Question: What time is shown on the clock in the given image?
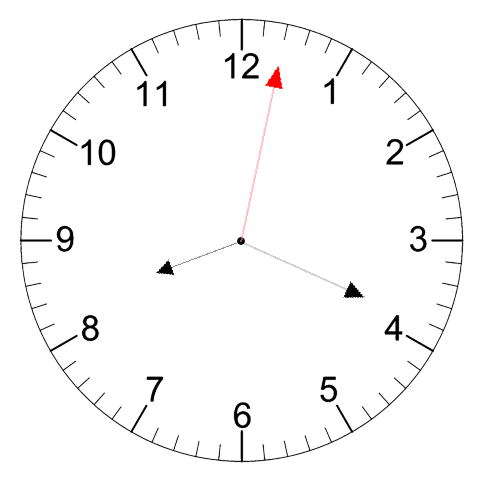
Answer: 08:19:02